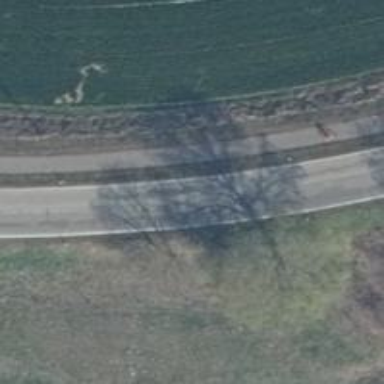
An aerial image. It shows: Asphalt cycleway.